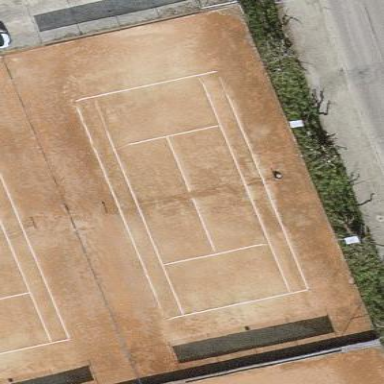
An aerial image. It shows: Tennis court in leisure pitch.